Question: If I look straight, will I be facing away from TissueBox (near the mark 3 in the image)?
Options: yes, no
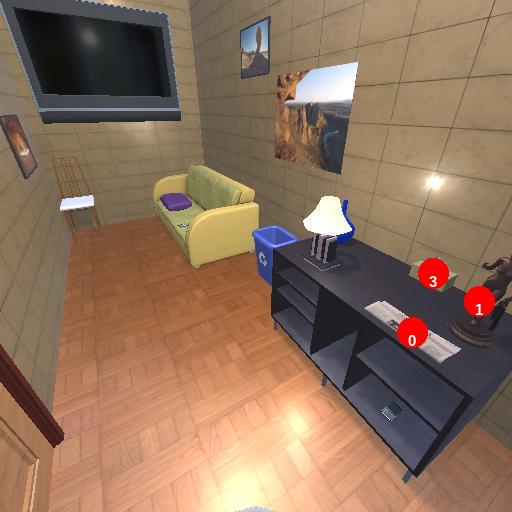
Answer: yes